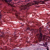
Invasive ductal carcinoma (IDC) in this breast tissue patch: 0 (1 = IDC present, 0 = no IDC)